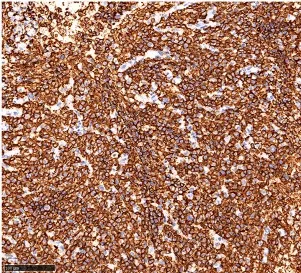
Histological and immunophenotypic results of excisional biopsy of the axillary lymph node and peripheral blood smear. Immunohistochemical staining of the specimens shows that the diffuse infiltrated lymphocytes are positive for CD20.
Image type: pathology (immunostaining)